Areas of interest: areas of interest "Science and Technology Museum"
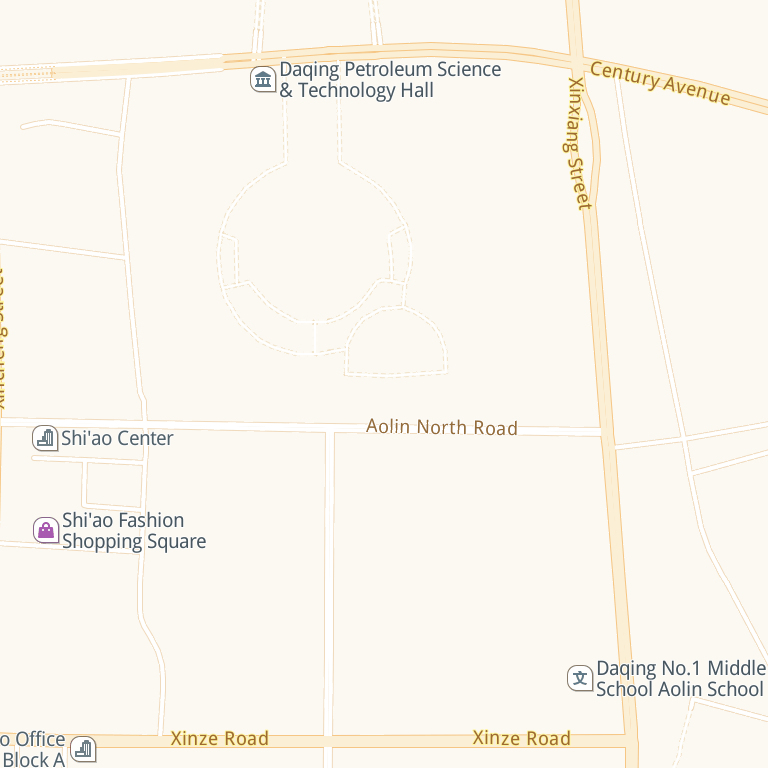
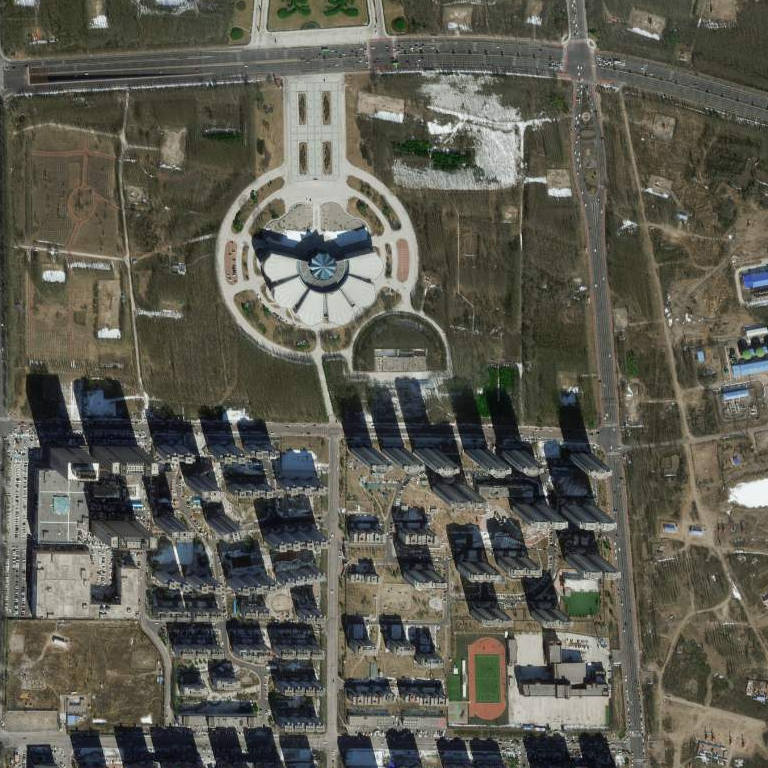